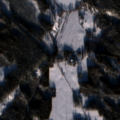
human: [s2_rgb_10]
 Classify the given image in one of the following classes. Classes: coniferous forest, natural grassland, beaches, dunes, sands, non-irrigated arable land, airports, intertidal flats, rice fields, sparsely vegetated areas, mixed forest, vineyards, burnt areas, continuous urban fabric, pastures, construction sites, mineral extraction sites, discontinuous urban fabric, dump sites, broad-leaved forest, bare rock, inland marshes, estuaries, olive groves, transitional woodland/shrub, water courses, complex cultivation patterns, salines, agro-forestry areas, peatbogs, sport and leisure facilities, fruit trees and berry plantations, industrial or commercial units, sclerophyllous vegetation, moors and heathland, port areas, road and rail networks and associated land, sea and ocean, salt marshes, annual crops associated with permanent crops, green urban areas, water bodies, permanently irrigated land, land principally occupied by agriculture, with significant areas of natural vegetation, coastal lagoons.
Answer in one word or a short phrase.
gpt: non-irrigated arable land, coniferous forest, water bodies